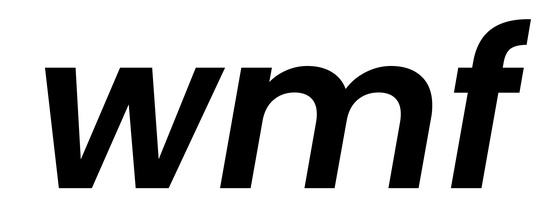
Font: Poppins-SemiBoldItalic